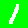
Digit: 1